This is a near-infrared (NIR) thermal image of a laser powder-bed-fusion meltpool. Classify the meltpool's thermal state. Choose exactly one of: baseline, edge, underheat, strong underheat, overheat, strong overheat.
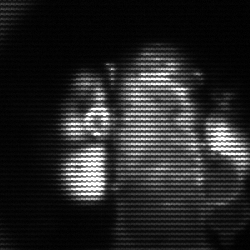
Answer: strong underheat